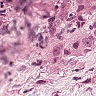
Metastatic tissue present: yes